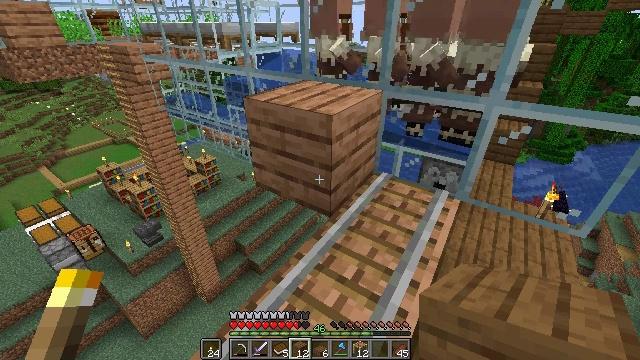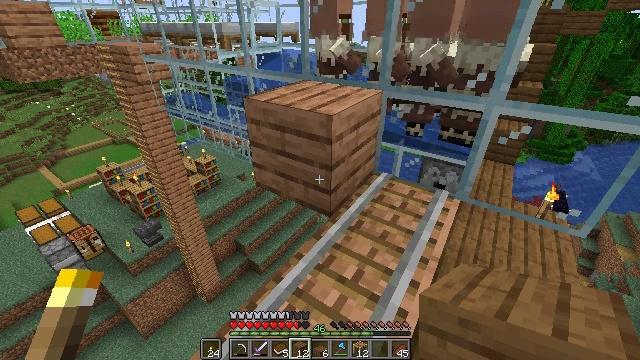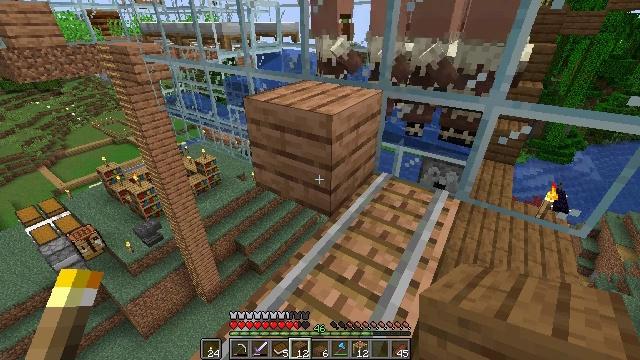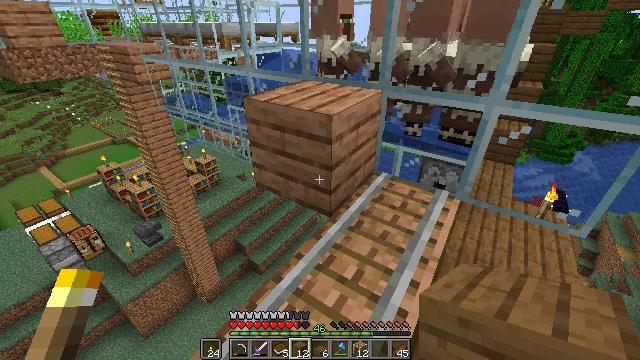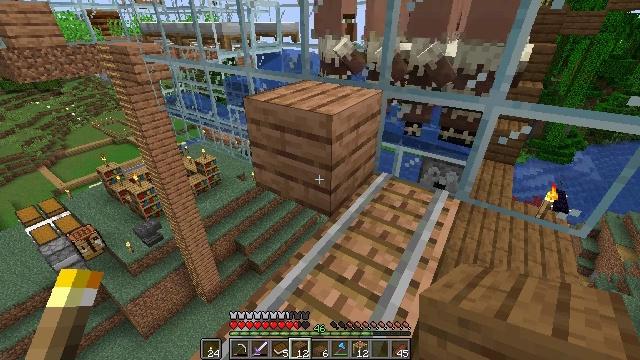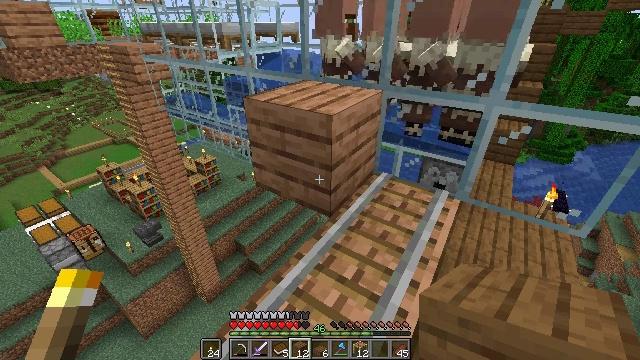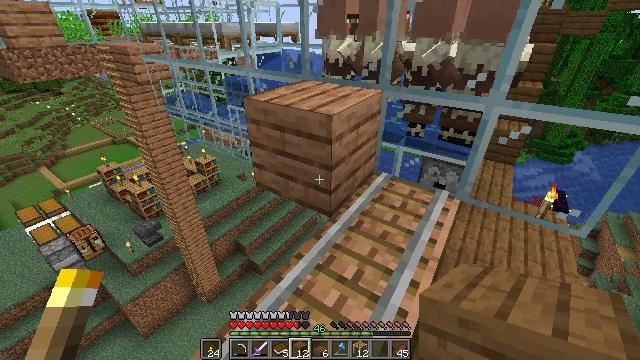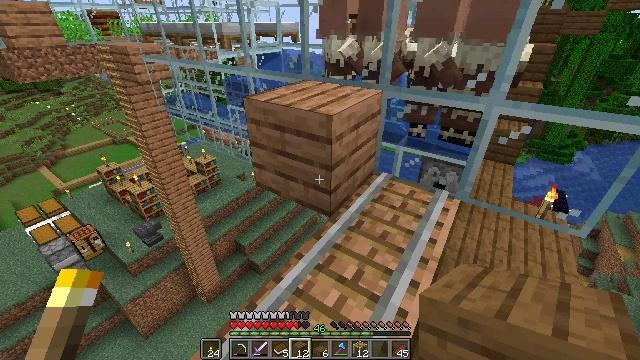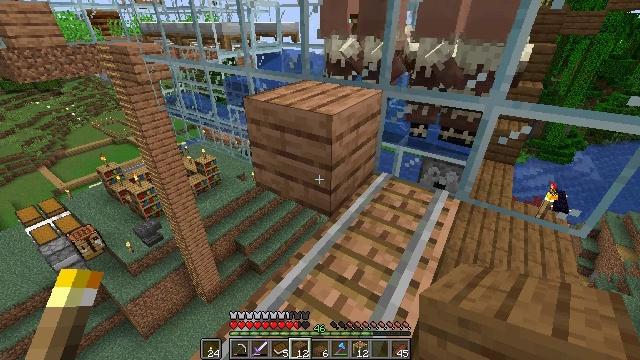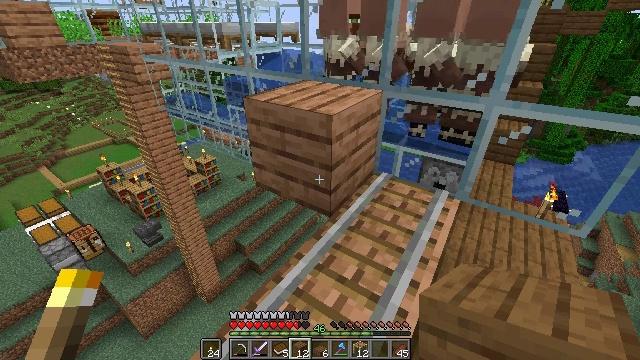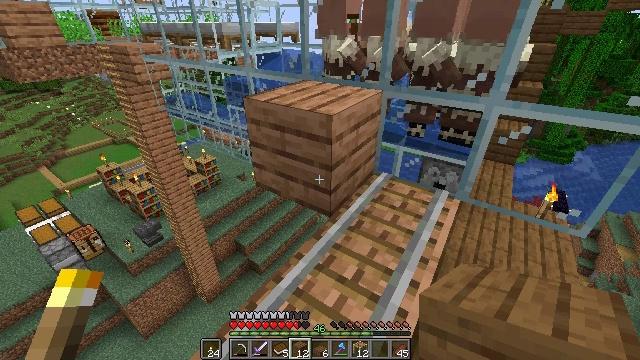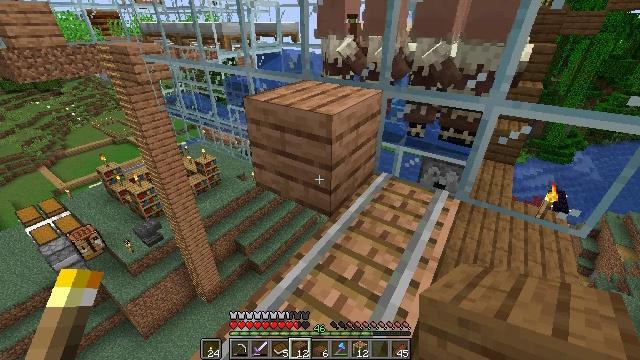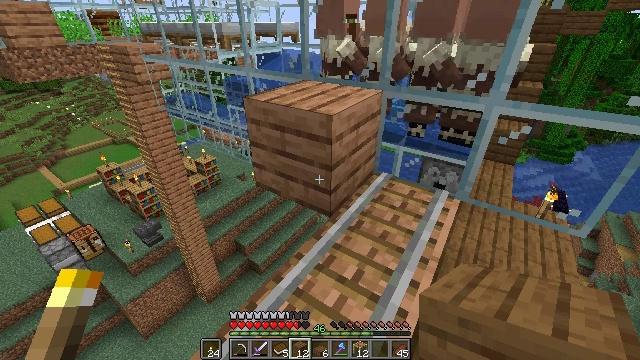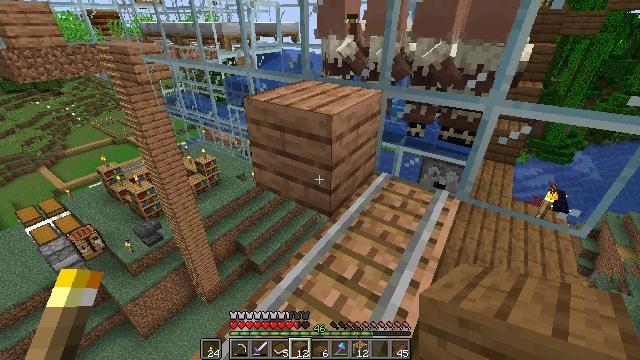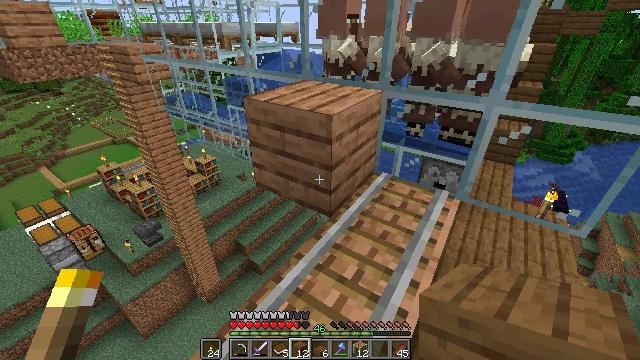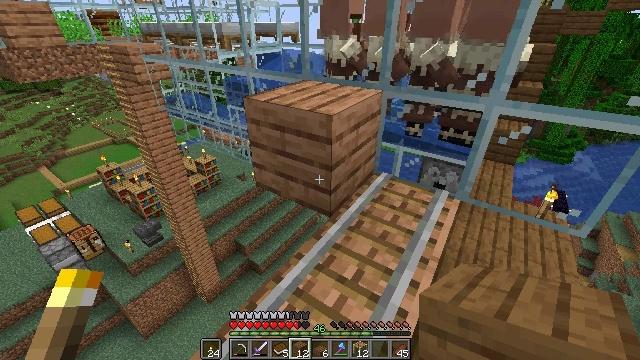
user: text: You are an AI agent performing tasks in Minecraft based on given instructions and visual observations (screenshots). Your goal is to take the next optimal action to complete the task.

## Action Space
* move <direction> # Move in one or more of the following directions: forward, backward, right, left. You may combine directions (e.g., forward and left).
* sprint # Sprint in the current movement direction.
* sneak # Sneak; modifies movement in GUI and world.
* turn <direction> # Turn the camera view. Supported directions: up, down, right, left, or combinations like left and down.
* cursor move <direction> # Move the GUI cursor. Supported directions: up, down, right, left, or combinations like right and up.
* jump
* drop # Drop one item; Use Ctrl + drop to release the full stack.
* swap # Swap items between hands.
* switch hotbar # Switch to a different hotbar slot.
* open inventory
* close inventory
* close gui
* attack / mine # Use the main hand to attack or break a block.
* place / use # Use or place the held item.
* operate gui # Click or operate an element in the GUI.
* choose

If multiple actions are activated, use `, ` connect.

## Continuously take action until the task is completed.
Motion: motion action
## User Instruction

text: Make a spruce fence gate with sticks and spruce planks.
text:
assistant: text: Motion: no_op
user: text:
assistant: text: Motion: no_op
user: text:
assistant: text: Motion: no_op
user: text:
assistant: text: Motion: no_op
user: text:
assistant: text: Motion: no_op
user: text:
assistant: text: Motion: no_op
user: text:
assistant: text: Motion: no_op
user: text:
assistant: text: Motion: no_op
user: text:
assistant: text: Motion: no_op
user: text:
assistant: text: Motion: no_op
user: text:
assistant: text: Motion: no_op
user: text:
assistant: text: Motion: no_op
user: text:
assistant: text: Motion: no_op
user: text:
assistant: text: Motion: no_op
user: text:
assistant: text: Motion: no_op
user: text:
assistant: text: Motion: no_op
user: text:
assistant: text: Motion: no_op
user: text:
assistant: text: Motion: no_op
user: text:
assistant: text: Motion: no_op
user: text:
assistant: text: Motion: no_op
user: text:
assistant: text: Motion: no_op
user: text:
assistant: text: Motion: no_op
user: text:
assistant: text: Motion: no_op
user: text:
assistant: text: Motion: no_op
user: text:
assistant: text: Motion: no_op
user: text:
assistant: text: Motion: no_op
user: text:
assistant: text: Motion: no_op
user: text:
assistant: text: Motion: no_op
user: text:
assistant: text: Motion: no_op
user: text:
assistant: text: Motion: no_op